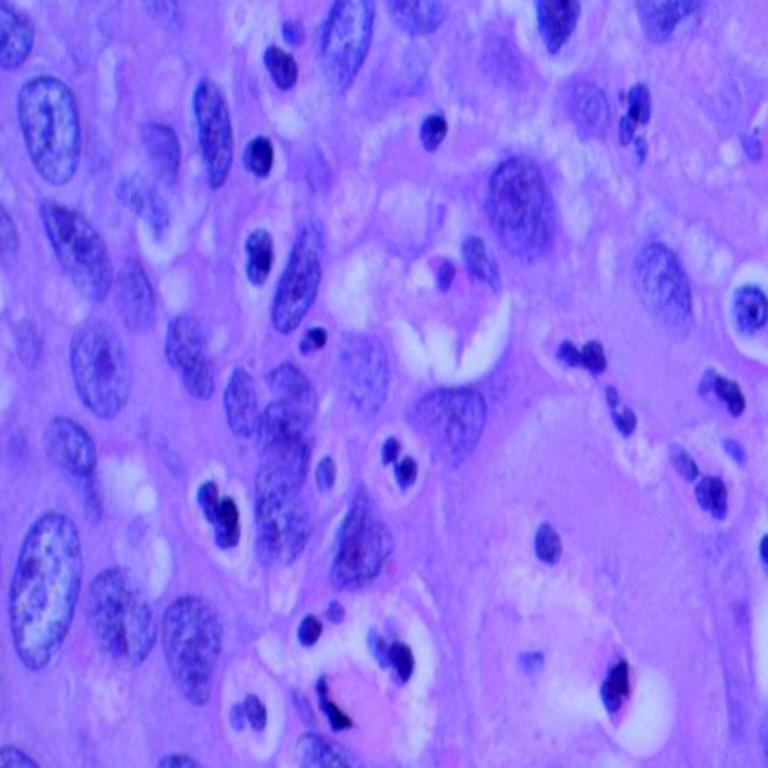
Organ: lung
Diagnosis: squamous carcinomas